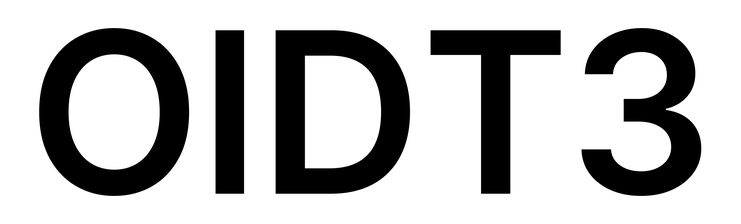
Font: Inter_SemiBold